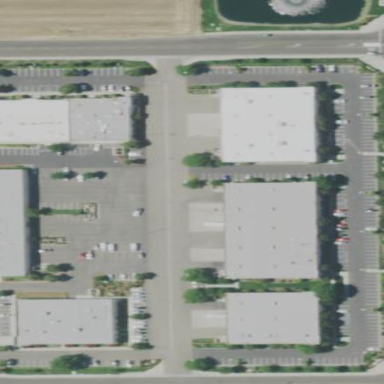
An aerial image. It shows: Parking aisle designated as service road.